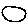
Label: moon